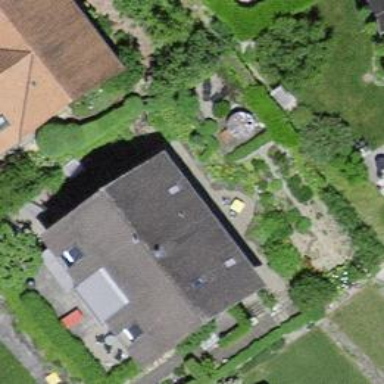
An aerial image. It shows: Residential building.